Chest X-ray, PA view. Patient: 24 years old, sex M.
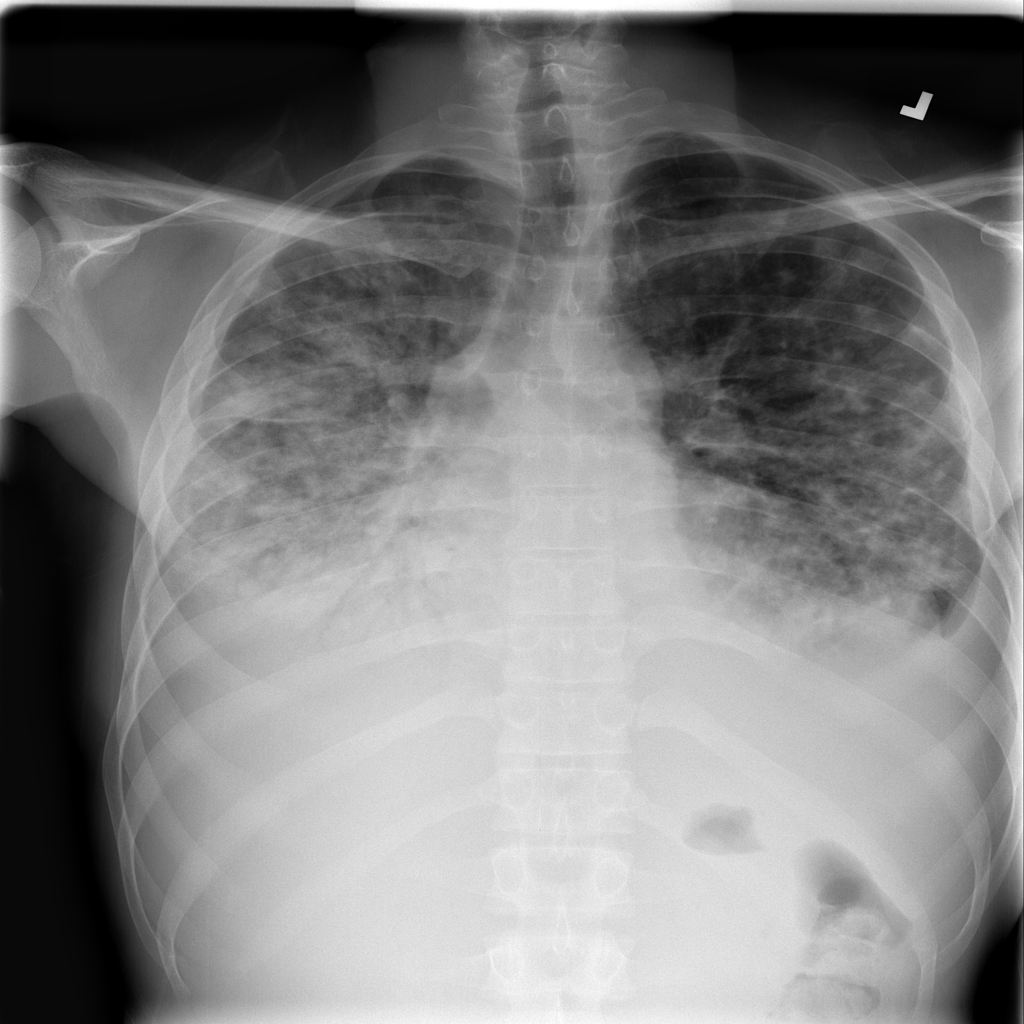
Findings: Effusion